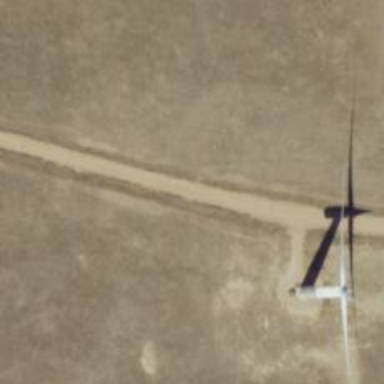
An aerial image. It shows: Road leading to wind farm area designated for service vehicles.